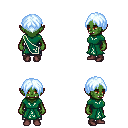
a pixel art fantasy rpg character, female body template, orc, green skin, sash dress, metal pants, white cyan parted hairstyle, maroon shoes, four views (front, back, left, right), 2x2 character sprite sheet, small pixel art, hard edges, no anti-aliasing